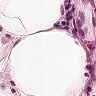
Metastatic tissue present: no